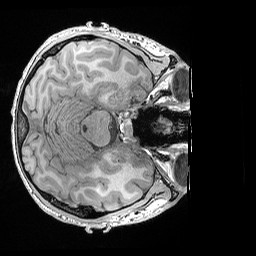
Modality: T1w
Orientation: axial
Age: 22
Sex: male
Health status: healthy
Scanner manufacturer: siemens
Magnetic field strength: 3 T
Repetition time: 0.02 s
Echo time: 0.00492 s